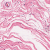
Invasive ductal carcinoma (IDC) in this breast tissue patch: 0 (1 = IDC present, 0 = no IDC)